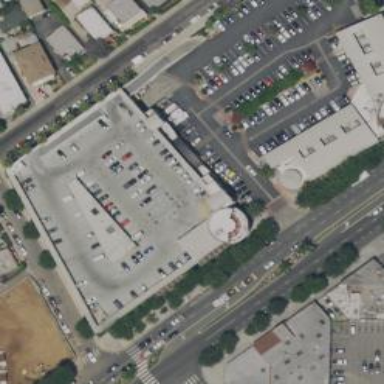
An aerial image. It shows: Supermarket located in building.